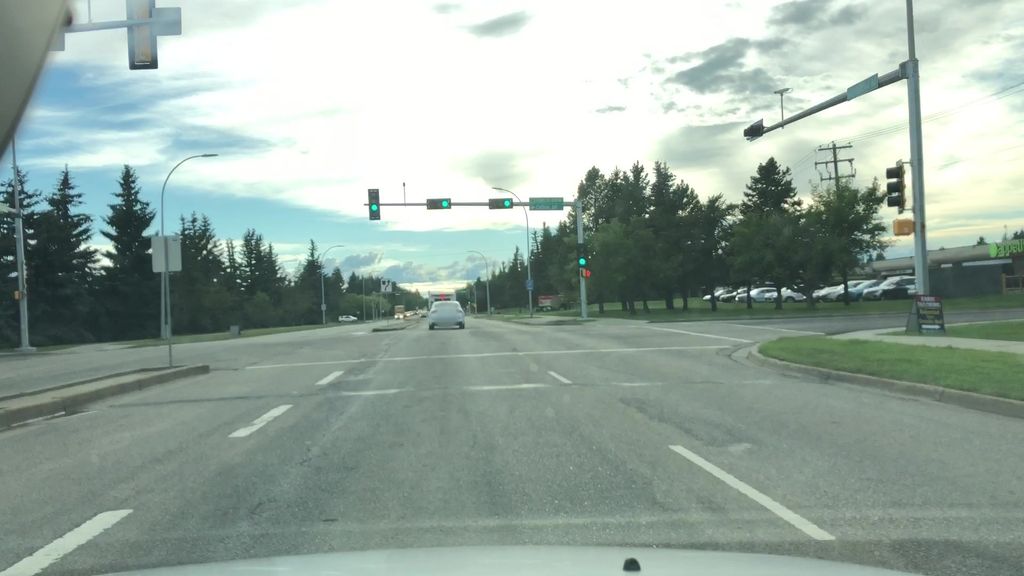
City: edmonton